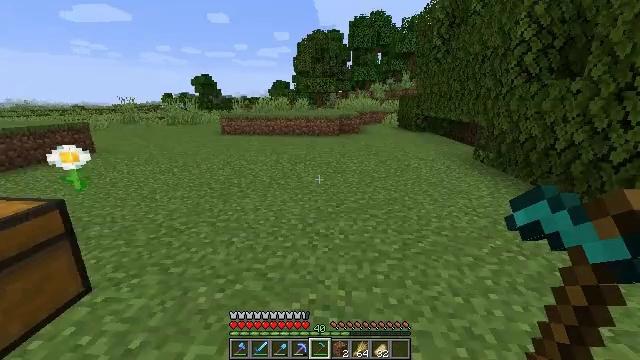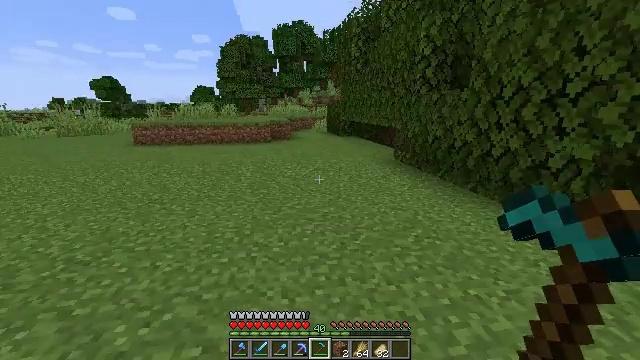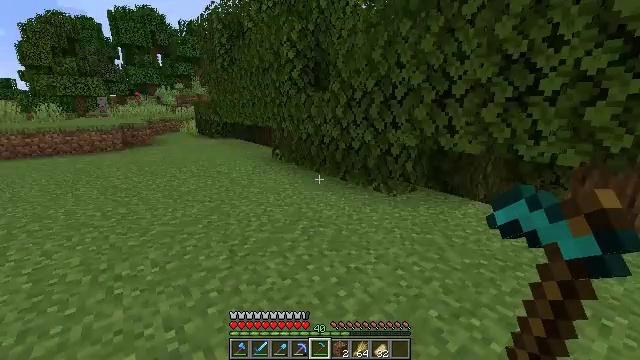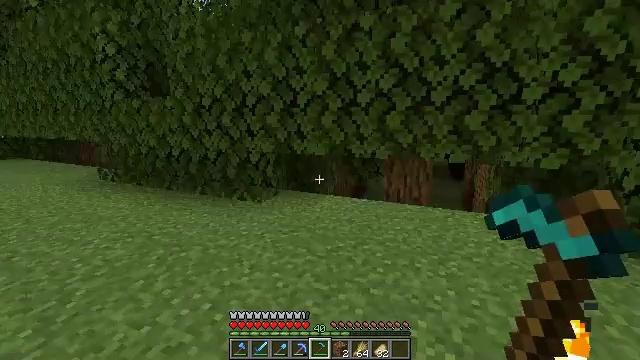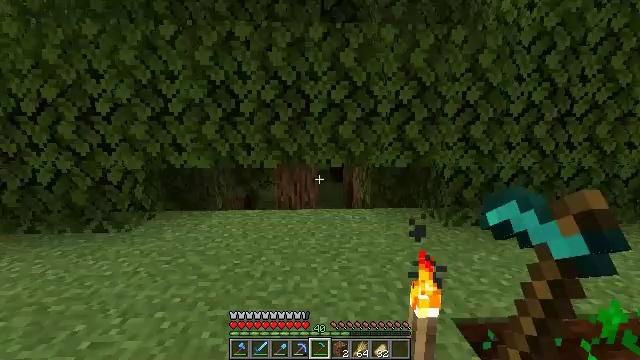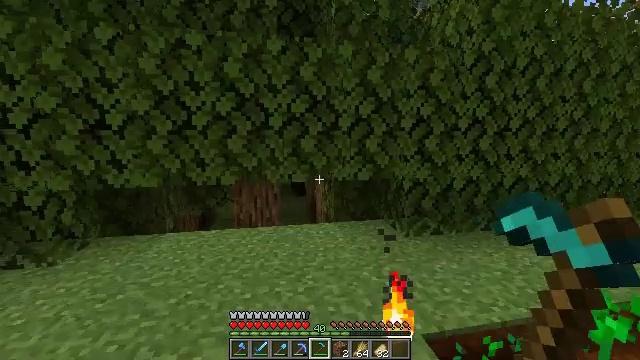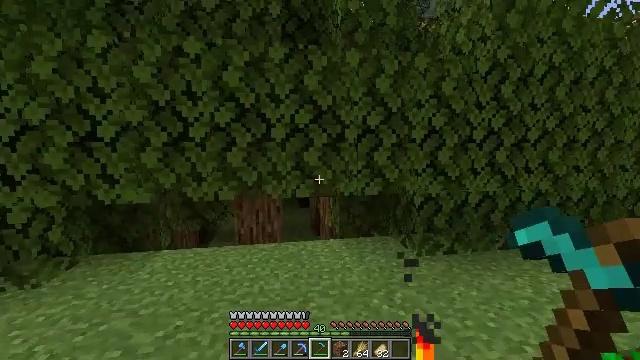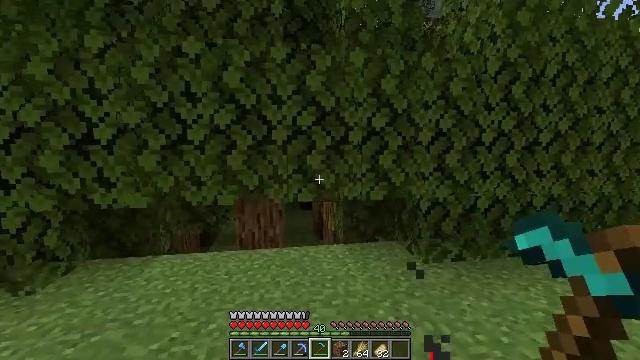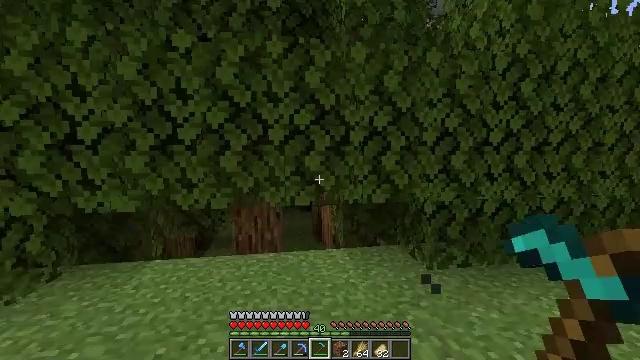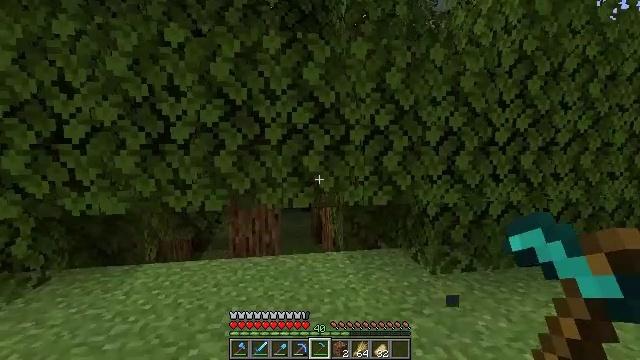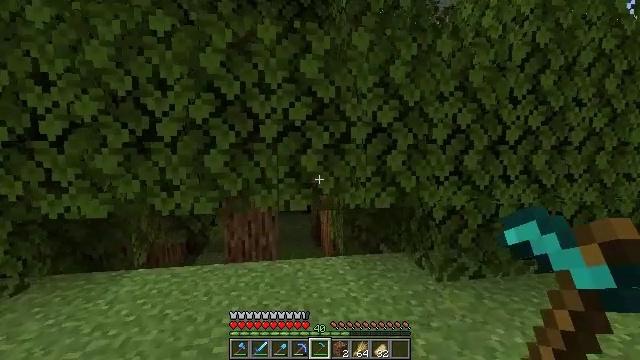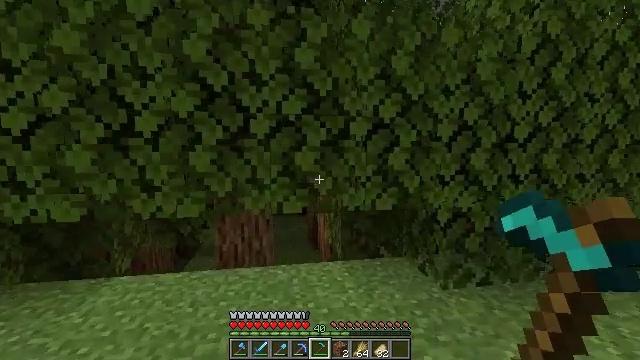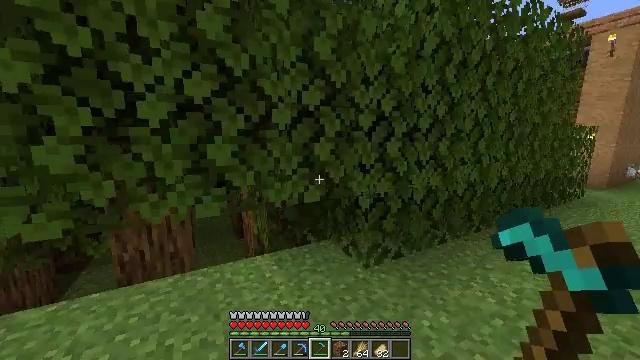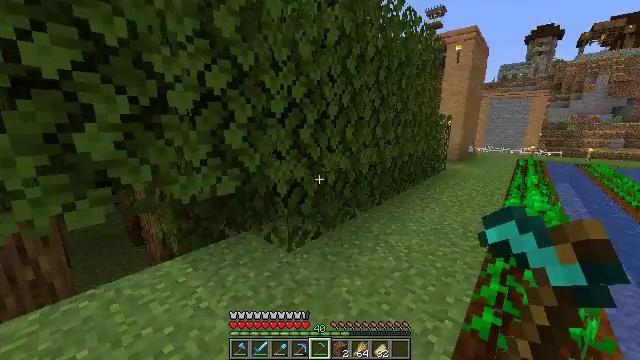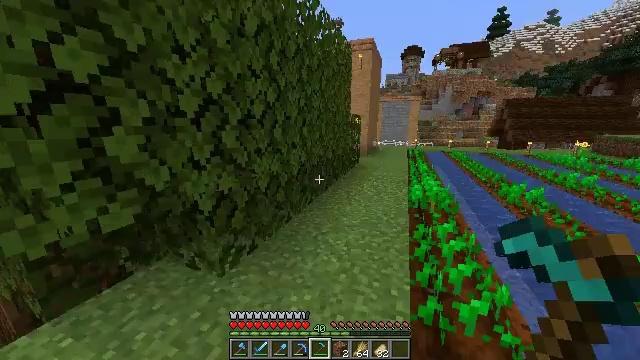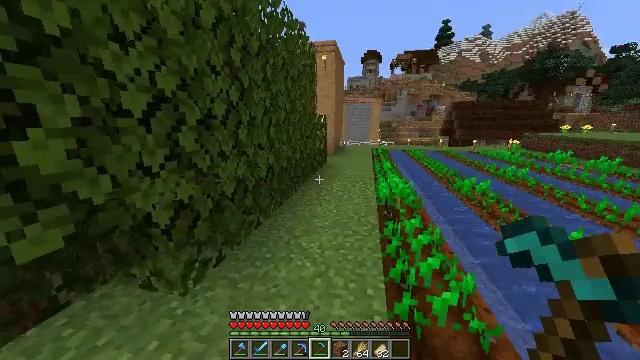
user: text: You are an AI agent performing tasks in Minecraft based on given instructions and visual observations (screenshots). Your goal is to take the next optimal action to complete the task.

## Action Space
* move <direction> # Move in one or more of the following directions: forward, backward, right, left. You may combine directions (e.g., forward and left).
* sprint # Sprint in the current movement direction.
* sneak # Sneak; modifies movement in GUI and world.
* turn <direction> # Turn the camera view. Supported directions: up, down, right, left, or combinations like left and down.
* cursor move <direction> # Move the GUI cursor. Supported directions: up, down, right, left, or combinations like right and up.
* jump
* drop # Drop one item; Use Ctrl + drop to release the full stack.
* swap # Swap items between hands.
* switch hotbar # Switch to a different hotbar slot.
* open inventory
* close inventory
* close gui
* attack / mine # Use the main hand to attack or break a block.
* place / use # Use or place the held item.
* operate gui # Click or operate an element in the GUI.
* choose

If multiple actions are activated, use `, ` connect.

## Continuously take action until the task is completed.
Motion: motion action
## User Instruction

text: Collect carrots by breaking the crop.
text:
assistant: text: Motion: turn right and up
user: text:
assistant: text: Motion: turn right
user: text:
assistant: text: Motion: turn right and up
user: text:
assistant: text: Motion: move forward, turn right and up
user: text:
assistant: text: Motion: move forward, turn right and up
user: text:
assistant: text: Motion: move forward, turn up
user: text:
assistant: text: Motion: move forward
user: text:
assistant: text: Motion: move forward
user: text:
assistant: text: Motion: move forward
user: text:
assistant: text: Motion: move forward
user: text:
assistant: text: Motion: move forward, sprint
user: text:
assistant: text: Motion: move forward, sprint, turn right and down
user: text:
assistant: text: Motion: move forward, sprint, turn right and down
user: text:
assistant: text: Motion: move forward, turn right and down
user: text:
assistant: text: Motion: move forward, turn right
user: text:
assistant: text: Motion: move forward, turn right
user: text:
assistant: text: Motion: move forward, turn right
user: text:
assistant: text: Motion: move forward, sprint, turn right
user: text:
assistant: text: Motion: move forward, sprint, turn left and up
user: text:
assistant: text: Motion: move forward, sprint, turn left
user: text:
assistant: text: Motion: move forward, turn left
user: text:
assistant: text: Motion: move forward, turn left
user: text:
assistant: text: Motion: move forward, sprint
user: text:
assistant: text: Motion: move forward, sprint
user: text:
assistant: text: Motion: move forward, sprint
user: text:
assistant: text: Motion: move forward, sprint
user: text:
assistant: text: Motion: move forward
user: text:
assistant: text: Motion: move forward
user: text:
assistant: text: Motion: move forward, jump
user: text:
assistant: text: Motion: move forward, jump